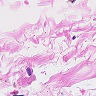
Metastatic tissue present: no